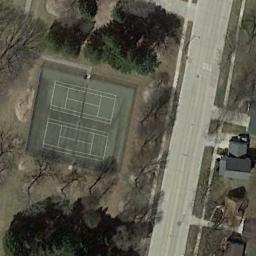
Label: tennis_court